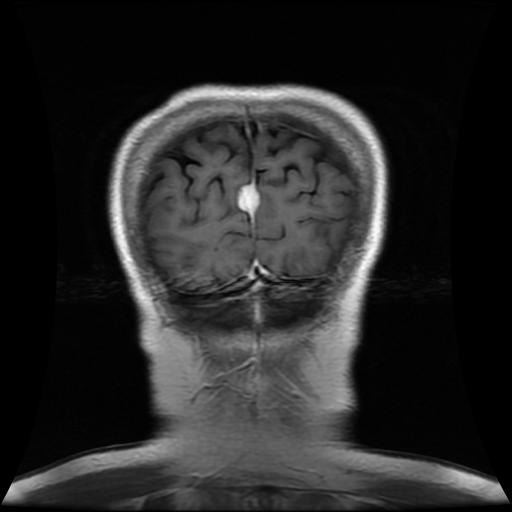
Label: meningioma